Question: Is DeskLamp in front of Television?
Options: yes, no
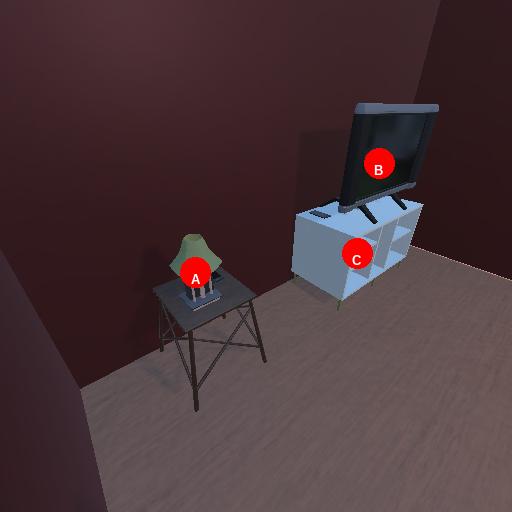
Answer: yes